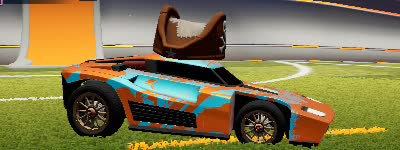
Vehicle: breakout